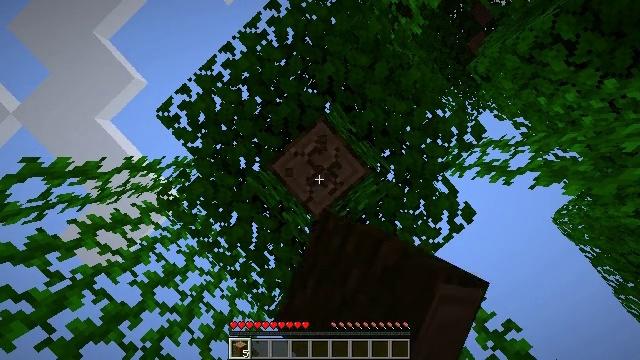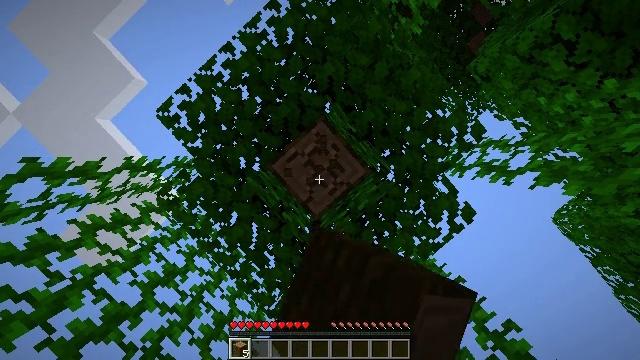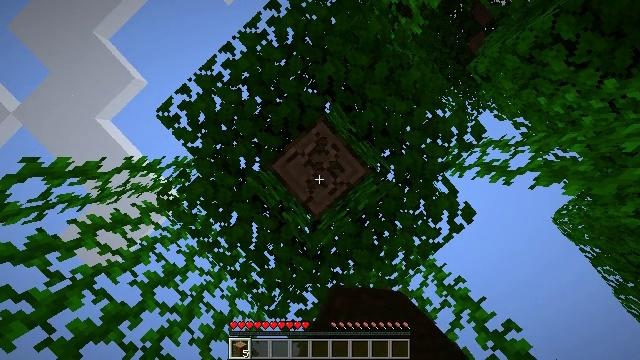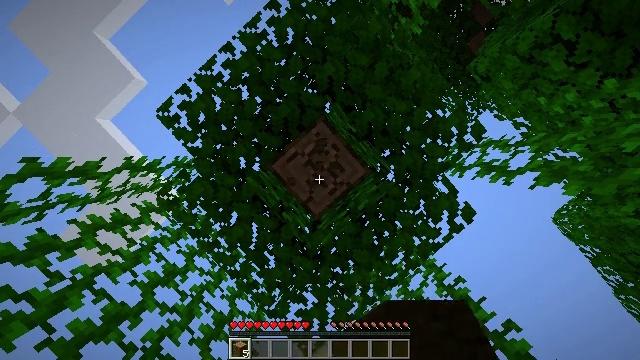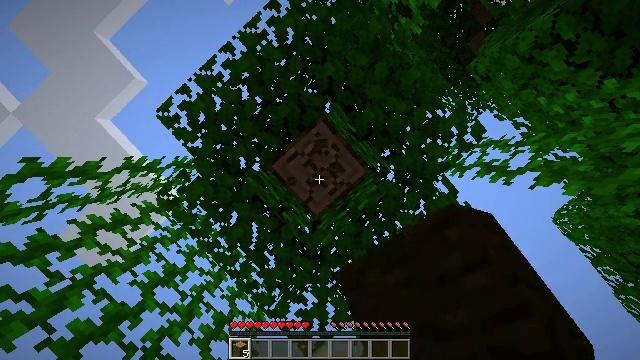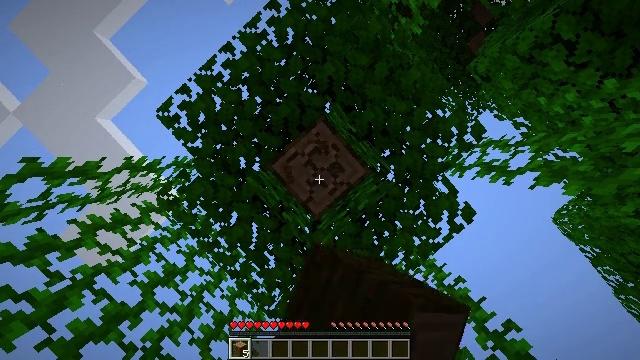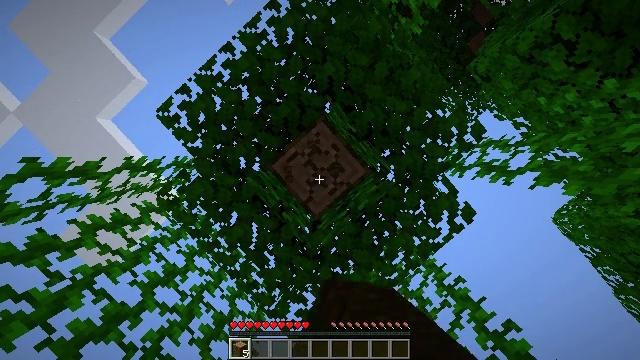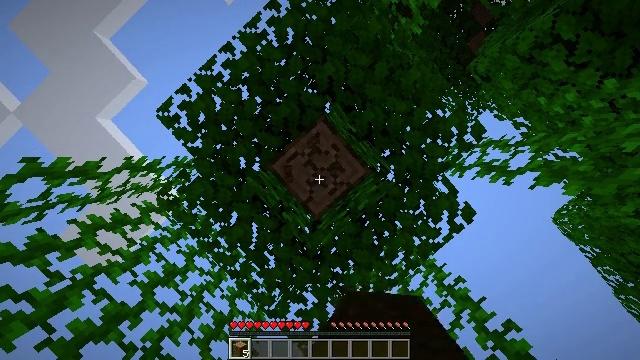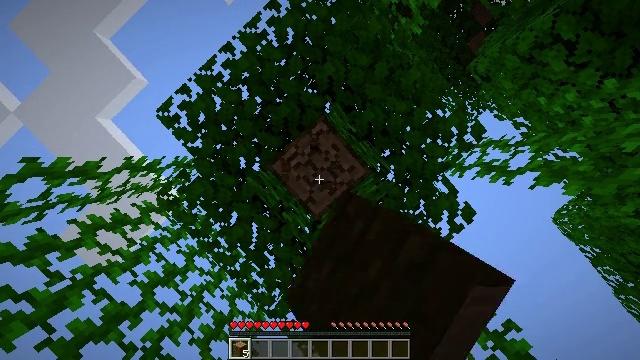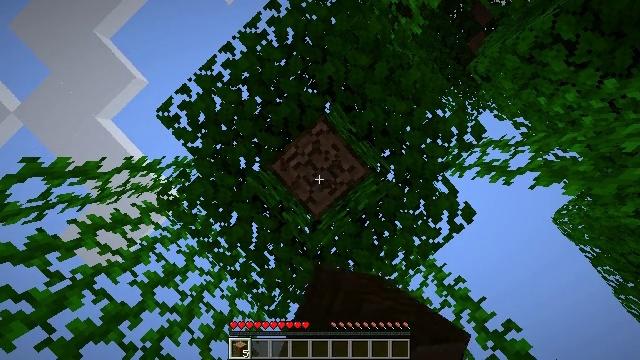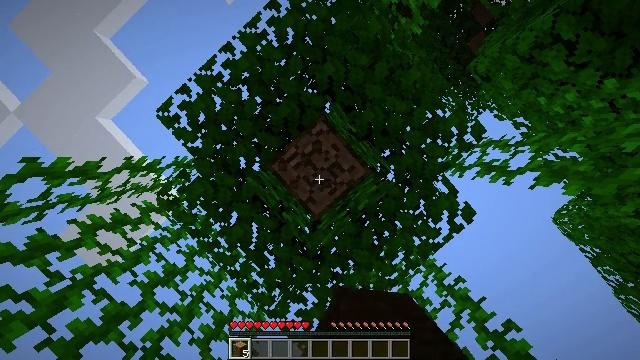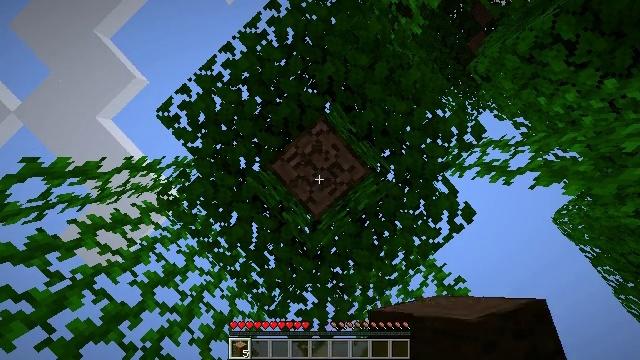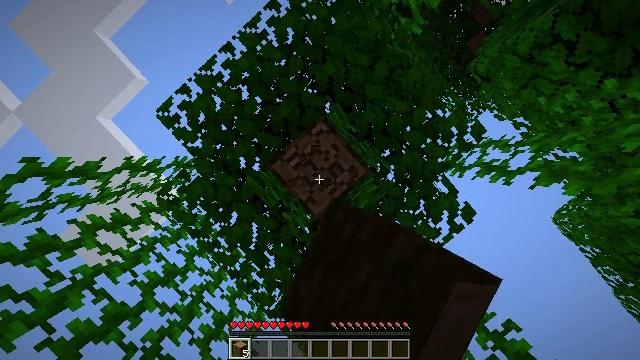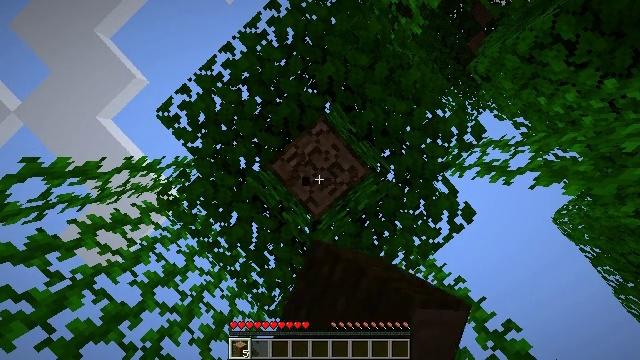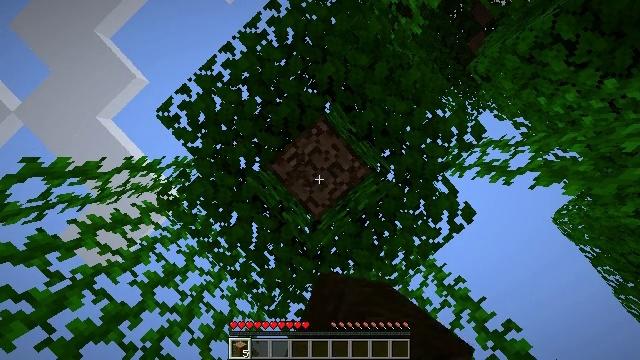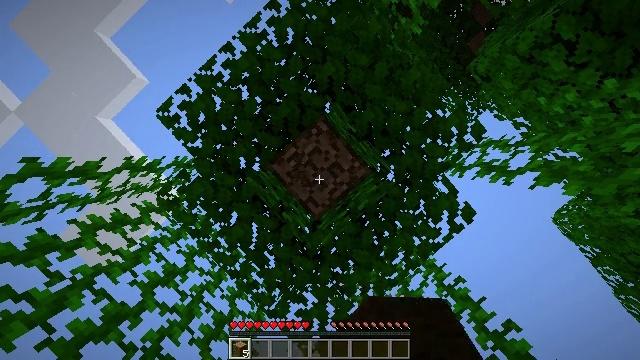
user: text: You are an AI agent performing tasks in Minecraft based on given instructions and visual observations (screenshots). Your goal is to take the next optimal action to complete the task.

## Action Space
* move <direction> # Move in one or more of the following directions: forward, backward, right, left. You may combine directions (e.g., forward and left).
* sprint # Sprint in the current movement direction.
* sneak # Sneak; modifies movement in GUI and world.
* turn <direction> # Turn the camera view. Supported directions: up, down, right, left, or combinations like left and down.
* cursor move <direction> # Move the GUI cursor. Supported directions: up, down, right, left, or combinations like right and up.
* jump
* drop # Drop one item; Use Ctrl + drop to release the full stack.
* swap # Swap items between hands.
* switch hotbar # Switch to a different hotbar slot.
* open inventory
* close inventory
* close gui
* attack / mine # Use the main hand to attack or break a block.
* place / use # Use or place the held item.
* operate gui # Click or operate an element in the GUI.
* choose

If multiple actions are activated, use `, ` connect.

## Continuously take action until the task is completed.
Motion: motion action
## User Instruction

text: Harvest the jungle log from the tree trunk.
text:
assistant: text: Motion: attack / mine
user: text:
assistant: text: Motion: attack / mine
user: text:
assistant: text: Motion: attack / mine
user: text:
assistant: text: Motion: attack / mine
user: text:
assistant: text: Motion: attack / mine
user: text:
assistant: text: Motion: attack / mine
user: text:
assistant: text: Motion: attack / mine
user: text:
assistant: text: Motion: attack / mine
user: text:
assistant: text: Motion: attack / mine
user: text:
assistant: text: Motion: attack / mine
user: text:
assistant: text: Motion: attack / mine
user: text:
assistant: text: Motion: attack / mine
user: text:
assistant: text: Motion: attack / mine
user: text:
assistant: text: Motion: attack / mine
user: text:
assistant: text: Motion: attack / mine
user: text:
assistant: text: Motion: attack / mine
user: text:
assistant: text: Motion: attack / mine
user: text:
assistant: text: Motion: attack / mine
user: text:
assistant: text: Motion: attack / mine
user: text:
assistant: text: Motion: attack / mine
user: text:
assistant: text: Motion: attack / mine
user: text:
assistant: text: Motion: attack / mine
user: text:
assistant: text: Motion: attack / mine
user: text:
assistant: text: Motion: attack / mine
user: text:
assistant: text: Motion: attack / mine
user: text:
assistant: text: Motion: attack / mine
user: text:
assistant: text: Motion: attack / mine
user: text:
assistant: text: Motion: attack / mine
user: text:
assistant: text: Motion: attack / mine
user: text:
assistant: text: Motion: attack / mine